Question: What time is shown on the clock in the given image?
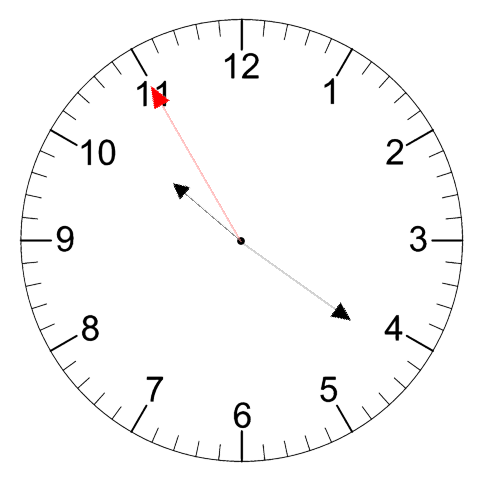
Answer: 10:20:55